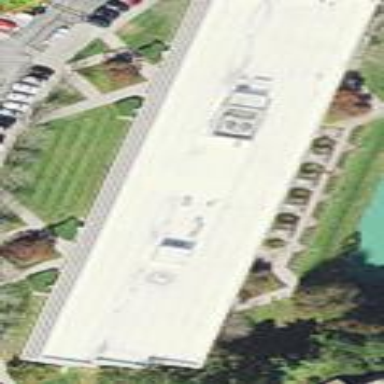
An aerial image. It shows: Commercial building.